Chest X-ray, PA view. Patient: 28 years old, sex F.
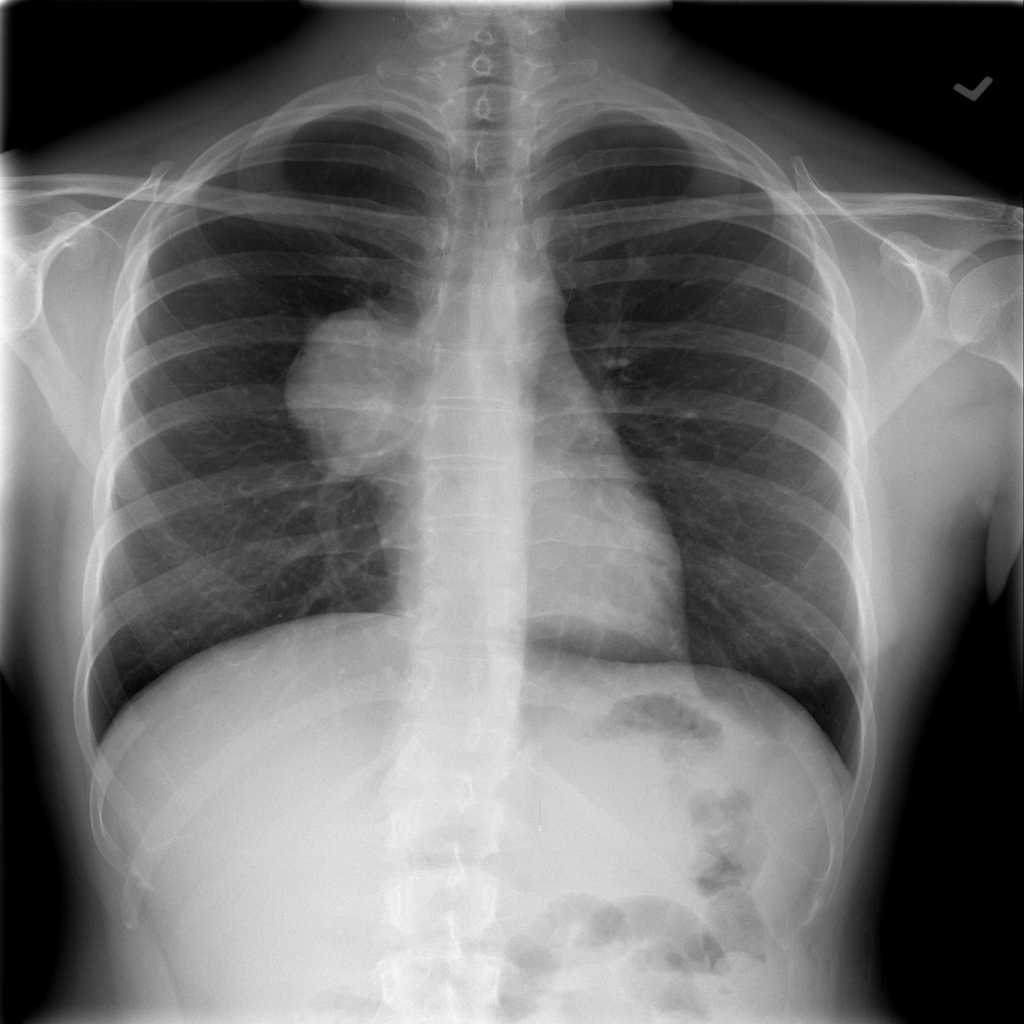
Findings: Mass